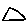
Label: triangle